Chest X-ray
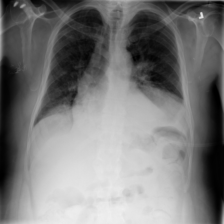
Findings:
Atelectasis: negative
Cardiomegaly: negative
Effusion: negative
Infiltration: negative
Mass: negative
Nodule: negative
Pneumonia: negative
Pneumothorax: negative
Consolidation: negative
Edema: negative
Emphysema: negative
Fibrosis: negative
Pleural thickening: negative
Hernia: negative